Question: I have master-detail layout. Master flow is implemented using list fragment, and detail fragment is just radio button group. The layout looks like that:

For each option in list fragment there is a corresponding detail fragment with radio button group. What I want is to collect all checked (selected) radio button when 'submit' button is clicked. Ideally I would like something like an array of checked radio buttons.
What would be the best approach to this problem?
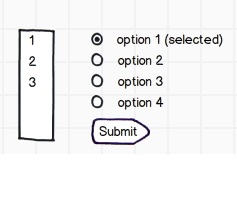
Answer: To solve the problem I used ViewPager for detail view. ViewPager contains a radio button group. At each selection of radio button in the radio button group I record the choice to a static array.